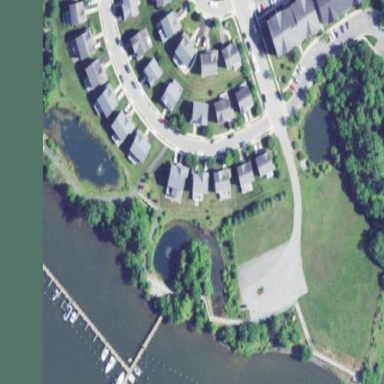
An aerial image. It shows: Marina on leisure land.